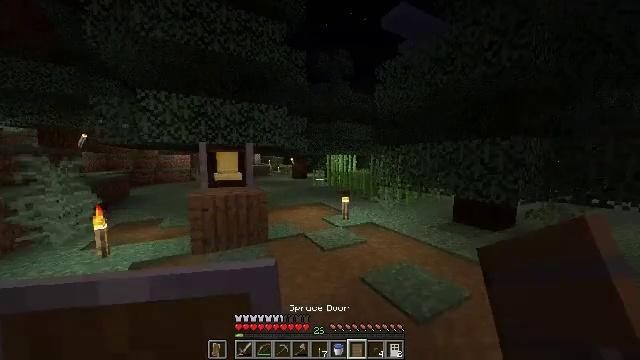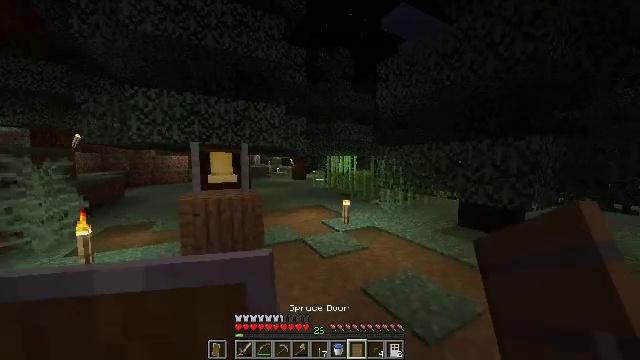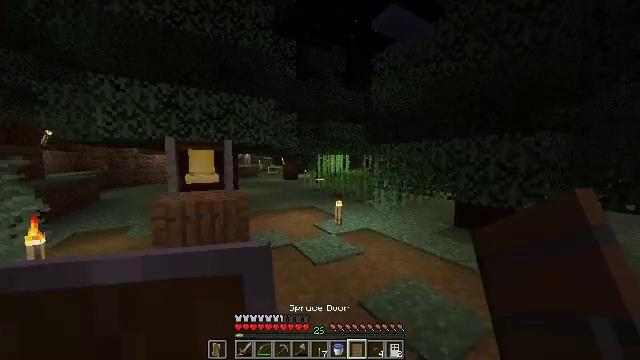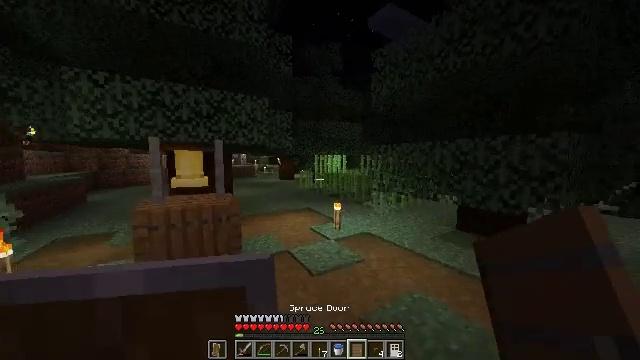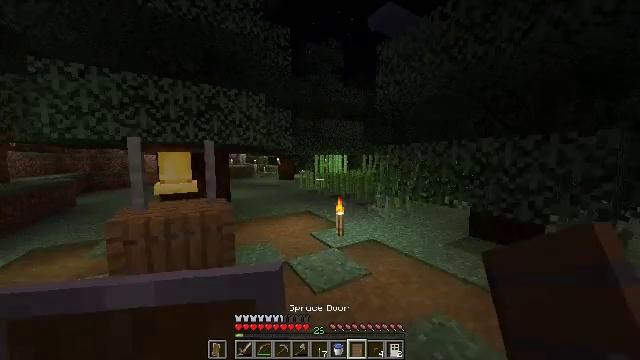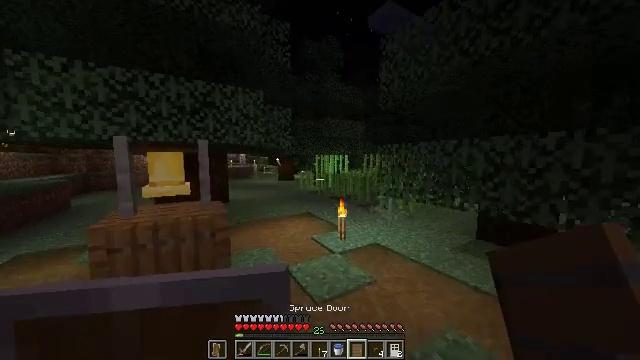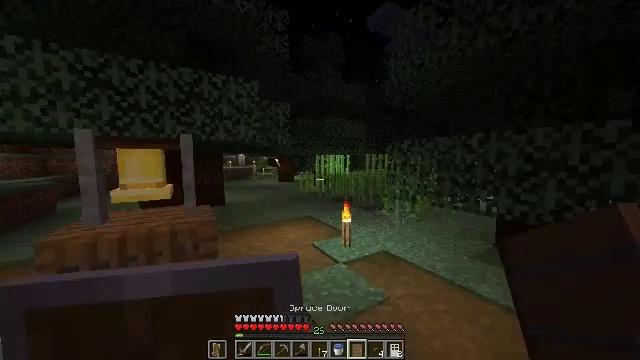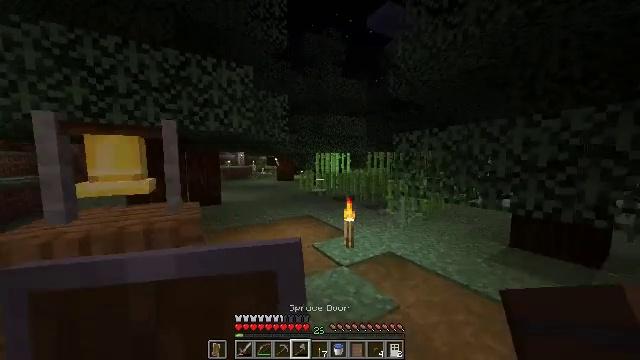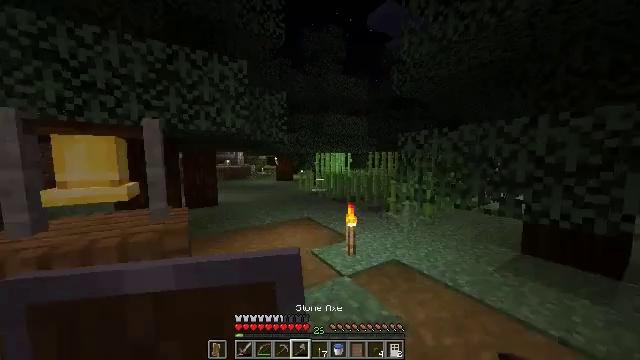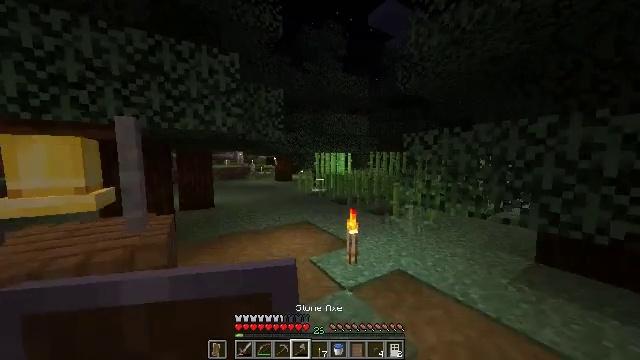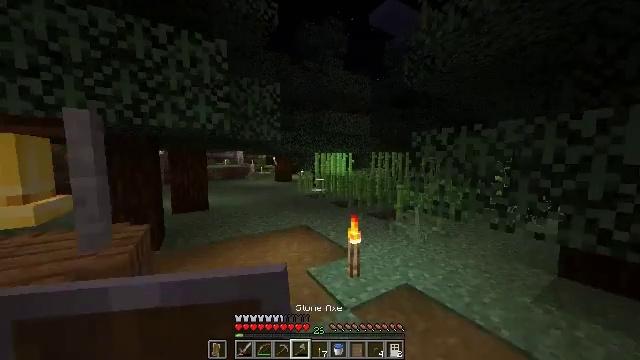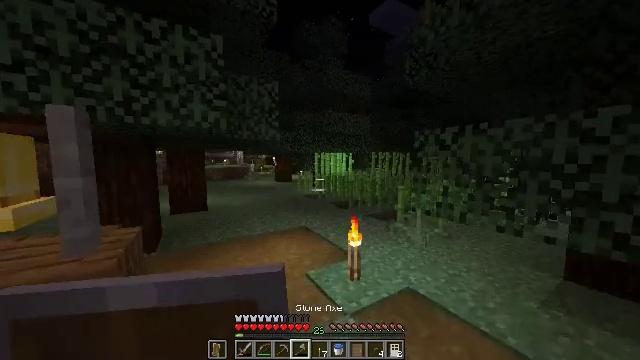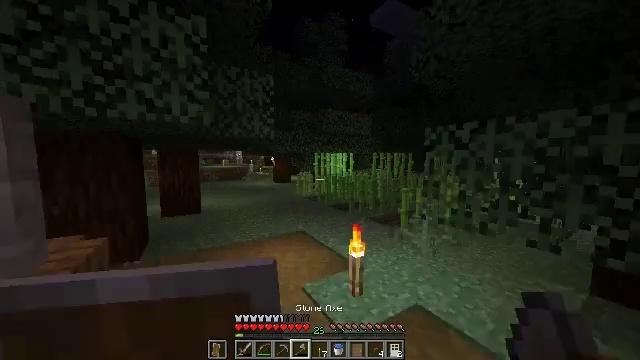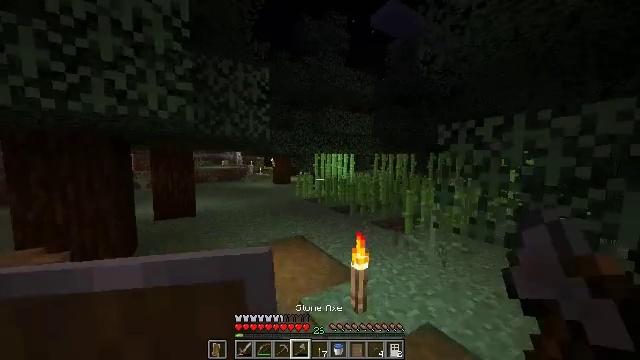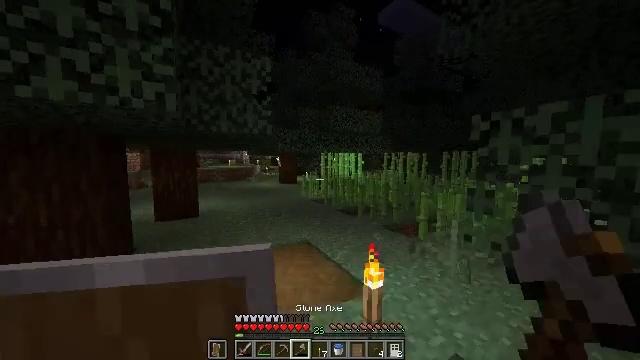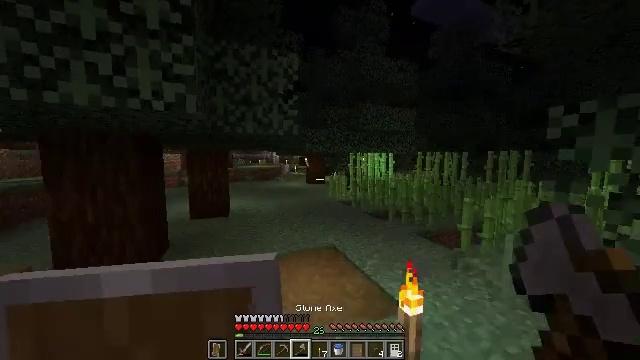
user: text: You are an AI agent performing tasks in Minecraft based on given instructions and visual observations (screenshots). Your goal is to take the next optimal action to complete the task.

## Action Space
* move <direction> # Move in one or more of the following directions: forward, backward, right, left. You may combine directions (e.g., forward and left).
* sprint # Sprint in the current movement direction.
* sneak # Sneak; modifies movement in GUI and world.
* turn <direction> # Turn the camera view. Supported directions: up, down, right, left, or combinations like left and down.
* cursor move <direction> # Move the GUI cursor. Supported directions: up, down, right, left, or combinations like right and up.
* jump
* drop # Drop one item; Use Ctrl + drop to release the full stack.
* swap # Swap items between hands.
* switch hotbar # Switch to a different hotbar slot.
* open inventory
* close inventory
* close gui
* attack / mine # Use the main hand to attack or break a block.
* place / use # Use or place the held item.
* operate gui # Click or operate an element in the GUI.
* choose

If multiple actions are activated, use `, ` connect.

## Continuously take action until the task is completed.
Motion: motion action
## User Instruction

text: Collect the spruce door for reuse.
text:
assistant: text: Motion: move forward
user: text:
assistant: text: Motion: move forward, turn right
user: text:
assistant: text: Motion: move forward
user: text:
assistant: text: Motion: move forward
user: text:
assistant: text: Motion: move forward
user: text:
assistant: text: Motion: move forward
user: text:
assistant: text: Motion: move forward, switch to hotbar 4
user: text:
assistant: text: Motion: move forward, switch to hotbar 4
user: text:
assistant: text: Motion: move forward, switch to hotbar 4
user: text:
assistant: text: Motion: move forward
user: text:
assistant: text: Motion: move forward
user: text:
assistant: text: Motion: move forward
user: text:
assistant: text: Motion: move forward
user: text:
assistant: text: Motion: move forward, turn left
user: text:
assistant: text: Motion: move forward, turn left
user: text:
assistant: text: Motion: move forward, turn left
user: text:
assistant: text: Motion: move forward
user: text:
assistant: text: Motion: move forward
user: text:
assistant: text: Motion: move forward
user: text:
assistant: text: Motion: move forward
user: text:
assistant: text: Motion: move forward, sprint
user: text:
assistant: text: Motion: move forward, sprint
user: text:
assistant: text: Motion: move forward, sprint
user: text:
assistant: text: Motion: move forward
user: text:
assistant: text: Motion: move forward
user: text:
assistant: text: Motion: move forward
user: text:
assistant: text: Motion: move forward
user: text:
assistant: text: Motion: move forward
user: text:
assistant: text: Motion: move forward
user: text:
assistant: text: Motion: move forward